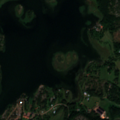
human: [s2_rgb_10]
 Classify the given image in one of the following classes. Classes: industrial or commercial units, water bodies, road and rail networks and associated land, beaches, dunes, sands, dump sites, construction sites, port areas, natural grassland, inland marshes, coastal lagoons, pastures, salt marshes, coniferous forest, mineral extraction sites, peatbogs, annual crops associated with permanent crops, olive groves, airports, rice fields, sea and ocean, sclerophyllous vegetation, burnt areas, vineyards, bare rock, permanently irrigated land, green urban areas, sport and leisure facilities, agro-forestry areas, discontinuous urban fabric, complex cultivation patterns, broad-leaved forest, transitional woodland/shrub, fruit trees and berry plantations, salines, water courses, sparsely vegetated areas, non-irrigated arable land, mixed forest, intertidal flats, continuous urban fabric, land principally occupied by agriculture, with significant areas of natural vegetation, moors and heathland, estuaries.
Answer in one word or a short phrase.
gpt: land principally occupied by agriculture, with significant areas of natural vegetation, mixed forest, sea and ocean